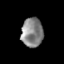
Tissue: skin
Cell type: Epithelial cells
Senescence score: 0.2757
Nuclear area (px): 623
Mean DAPI intensity: 133.355